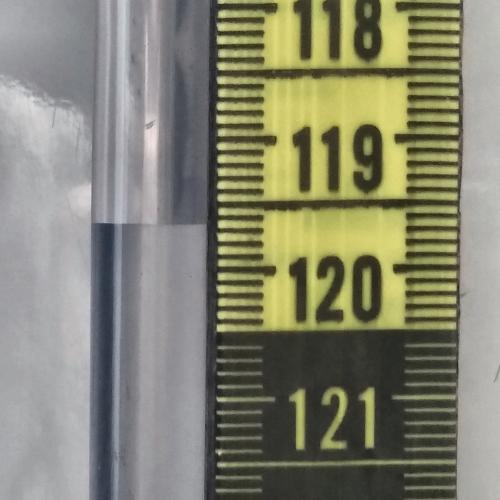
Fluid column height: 119.7 cm